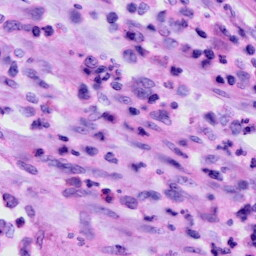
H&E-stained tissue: Cervix